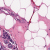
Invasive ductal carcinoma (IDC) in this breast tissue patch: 0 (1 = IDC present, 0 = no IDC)